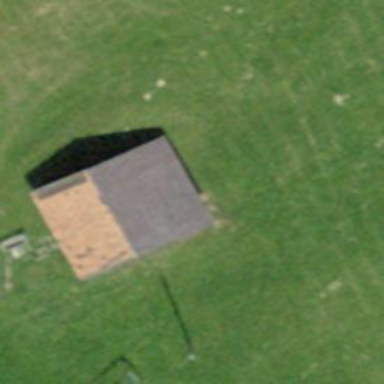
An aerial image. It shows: Barn.